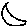
Label: moon